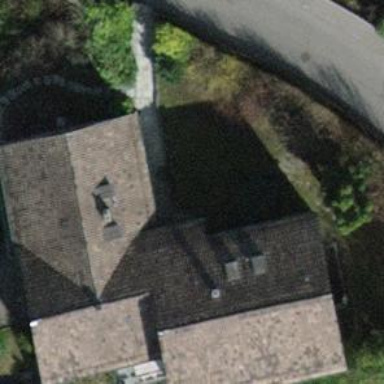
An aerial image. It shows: Building with gabled roof.